【题型】填空题　【知识点】平面几何　【难度】medium
如图，在等腰直角三角形 $ABC$ 中，$AB=AC=4$，点 $P$ 是边 $AB$ 上异于 $A,B$ 的一点，光线从点 $P$ 出发，经 $BC$，$CA$ 发射后又回到原点 $P$，若光线 $QR$ 经过 $\triangle ABC$ 的重心，则 $AP=$ \_\_\_\_\_\_\_\_.

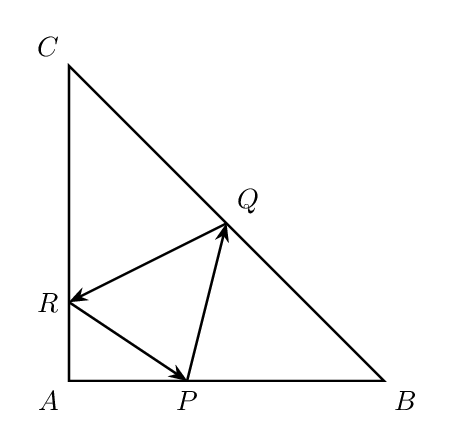
【解答】

\noindent \textbf{【答案】} $\frac{4}{3}$

\vspace{1em}

\noindent \textbf{【分析】} 建立平面直角坐标系，求出直线 $BC$ 与直线 $QR$ 的解析式，即可得出 $AP$ 的长.

\vspace{1em}

\noindent \textbf{【详解】} 由题意，如图建立直角坐标系：

\noindent 则 $B(4,0), C(0,4)$，直线 $BC$ 方程为 $x+y=4$ 即 $y=-x+4$，

\noindent 三角形重心为 $\left(\frac{0+0+4}{3}, \frac{0+4+0}{3}\right)$ 即 $\left(\frac{4}{3}, \frac{4}{3}\right)$

\noindent 设 $P(a,0), 0<a<4$，关于直线 $BC$ 对称点为 $P_1(x,y)$

$$
\begin{cases}
\frac{a+x}{2} + \frac{y}{2} = 4 \\
\frac{y}{x-a} = 1
\end{cases}
\quad \text{解得 } P_1(4, 4-a)
$$

\noindent 由光的反射可知 $P_1, Q, R, P_2$ 四点共线，$P_2(-a,0)$

\noindent 直线 $QR$ 斜率为 $\frac{4-a-0}{4-(-a)} = \frac{4-a}{4+a}$，直线方程为 $y = \frac{4-a}{4+a}(x+a)$ 过重心，

\noindent 即 $3a^2 - 4a = 0$，

\noindent 解得 $a=0$ 舍去， $a=\frac{4}{3}$，

\noindent $\therefore P\left(\frac{4}{3}, 0\right)$， $AP=\frac{4}{3}$

\noindent 故答案为：$\frac{4}{3}$.
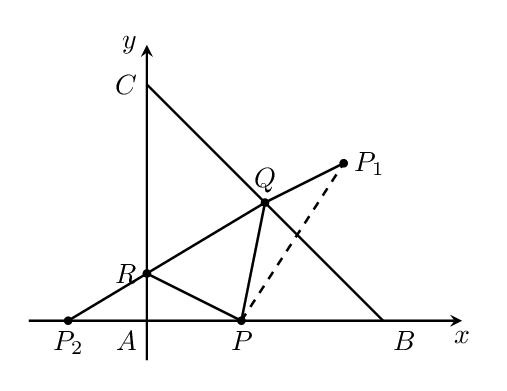